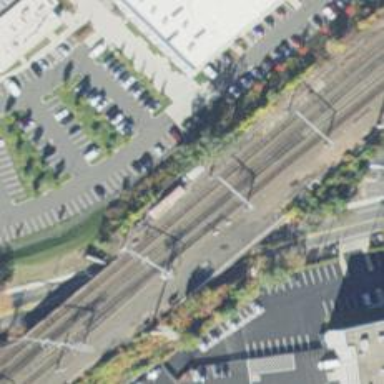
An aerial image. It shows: Railway track with contact line for electrification.